Question: Count the number of objects in the diagram.
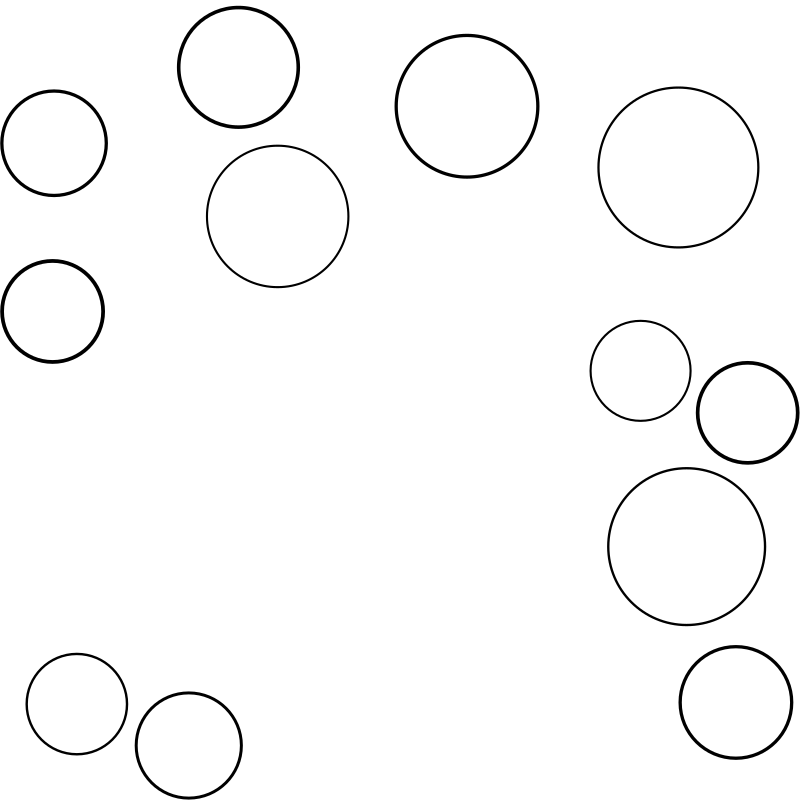
Answer: 12